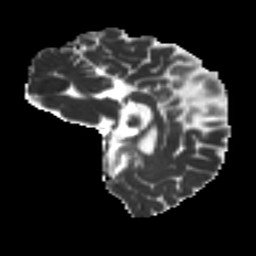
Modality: MD
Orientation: sagittal
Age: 34
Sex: male
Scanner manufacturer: ge
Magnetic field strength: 3 T
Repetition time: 7.8 s
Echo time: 0.0606 s